Question: When I put code inside an #if STATEMENT block in C#, Visual Studio grays out the entire block, ruining syntax highlighting, Find All References... and all those great Visual Studio features.
Is there a way I can disable this graying out of code or are pre-processor statements to confusing for Visual Studio?
I looked at some other posts: <URL>
<URL>
But these are for older versions of Visual Studio and C++ rather than C# and I couldn't find a similar setting in my Text Editor Options.

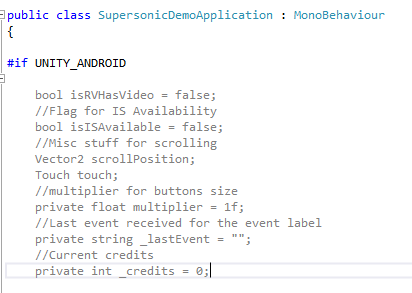
Answer: You can define the 'UNITY_ANDROID' symbol (or 'UNITY_EDITOR', ecc..) following these steps (for Visual Studio 2015, but I think it is pretty similar to 2013):
- - 'Properties'- 'Build'- 'UNITY_ANDROID''Conditional compilation symbols'-
Now your code inside '#if UNITY_ANDROID ... #endif' shouldn't be grayed out anymore (and you should be able to use IntelliSense and all the other stuff).